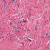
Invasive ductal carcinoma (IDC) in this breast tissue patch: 0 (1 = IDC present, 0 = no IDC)